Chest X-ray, AP view. Patient: 35 years old, sex M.
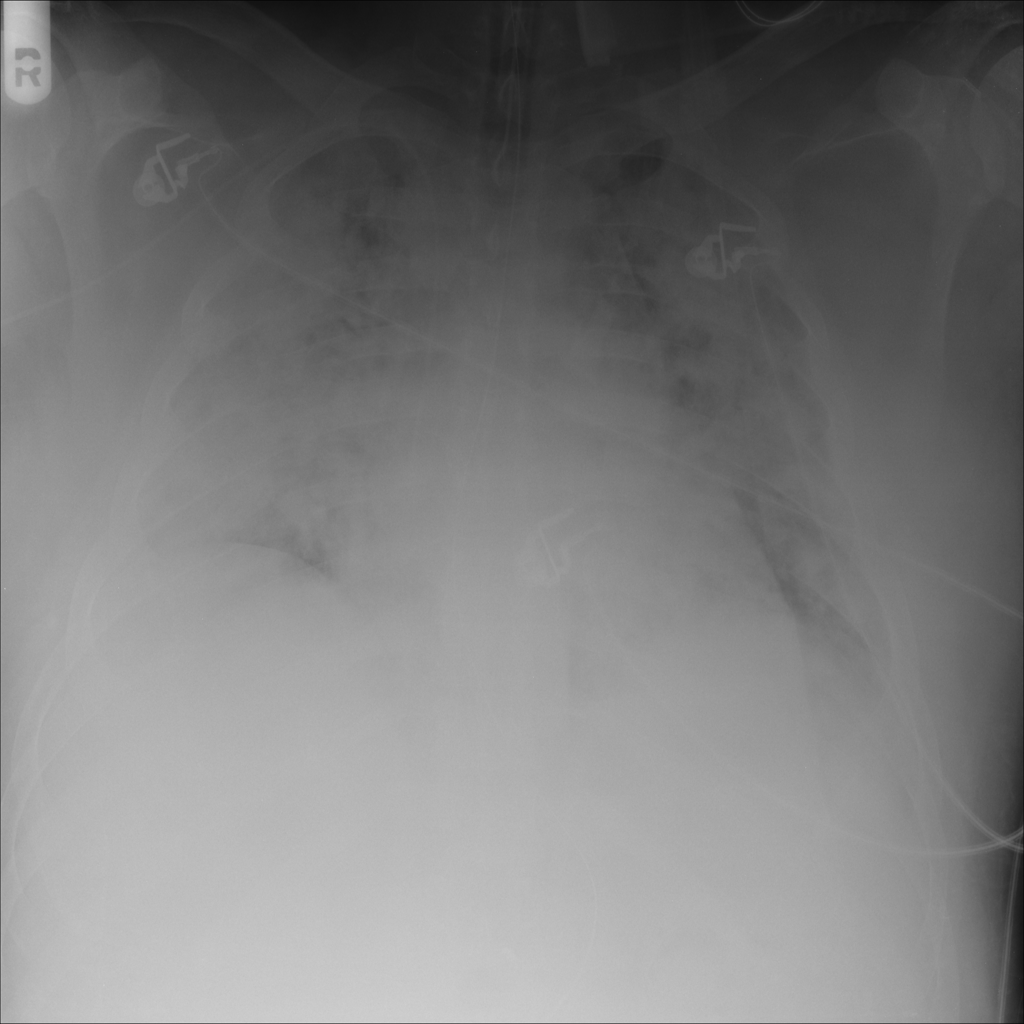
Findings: No Finding